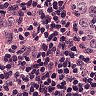
Metastatic tissue present: no